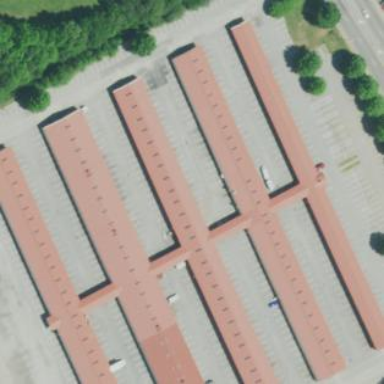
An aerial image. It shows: Marketplace located under roof.